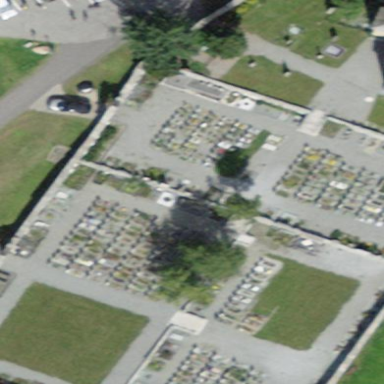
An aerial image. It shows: Cemetery.